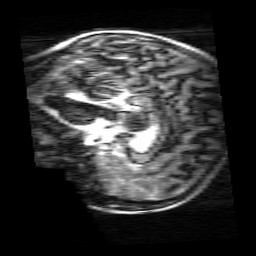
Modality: MP2RAGE
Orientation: sagittal
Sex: male
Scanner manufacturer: siemens
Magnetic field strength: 3 T
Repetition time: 5 s
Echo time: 0.00368 s